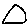
Label: triangle